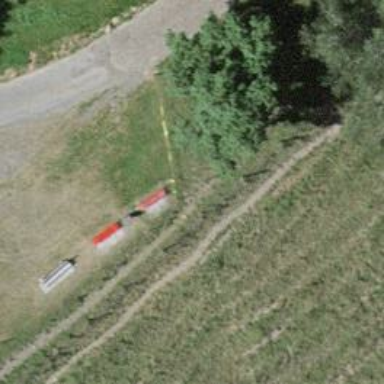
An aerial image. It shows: Bench.